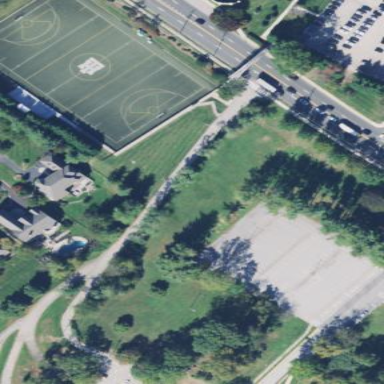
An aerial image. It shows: Soccer pitch for leisureland activities.